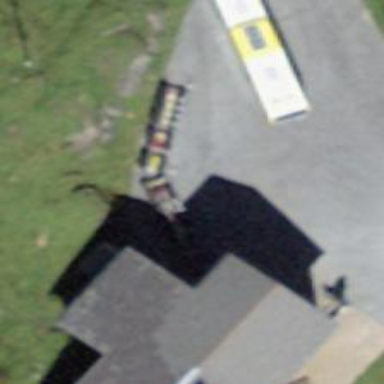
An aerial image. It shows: Bus stop along the road.